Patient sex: F
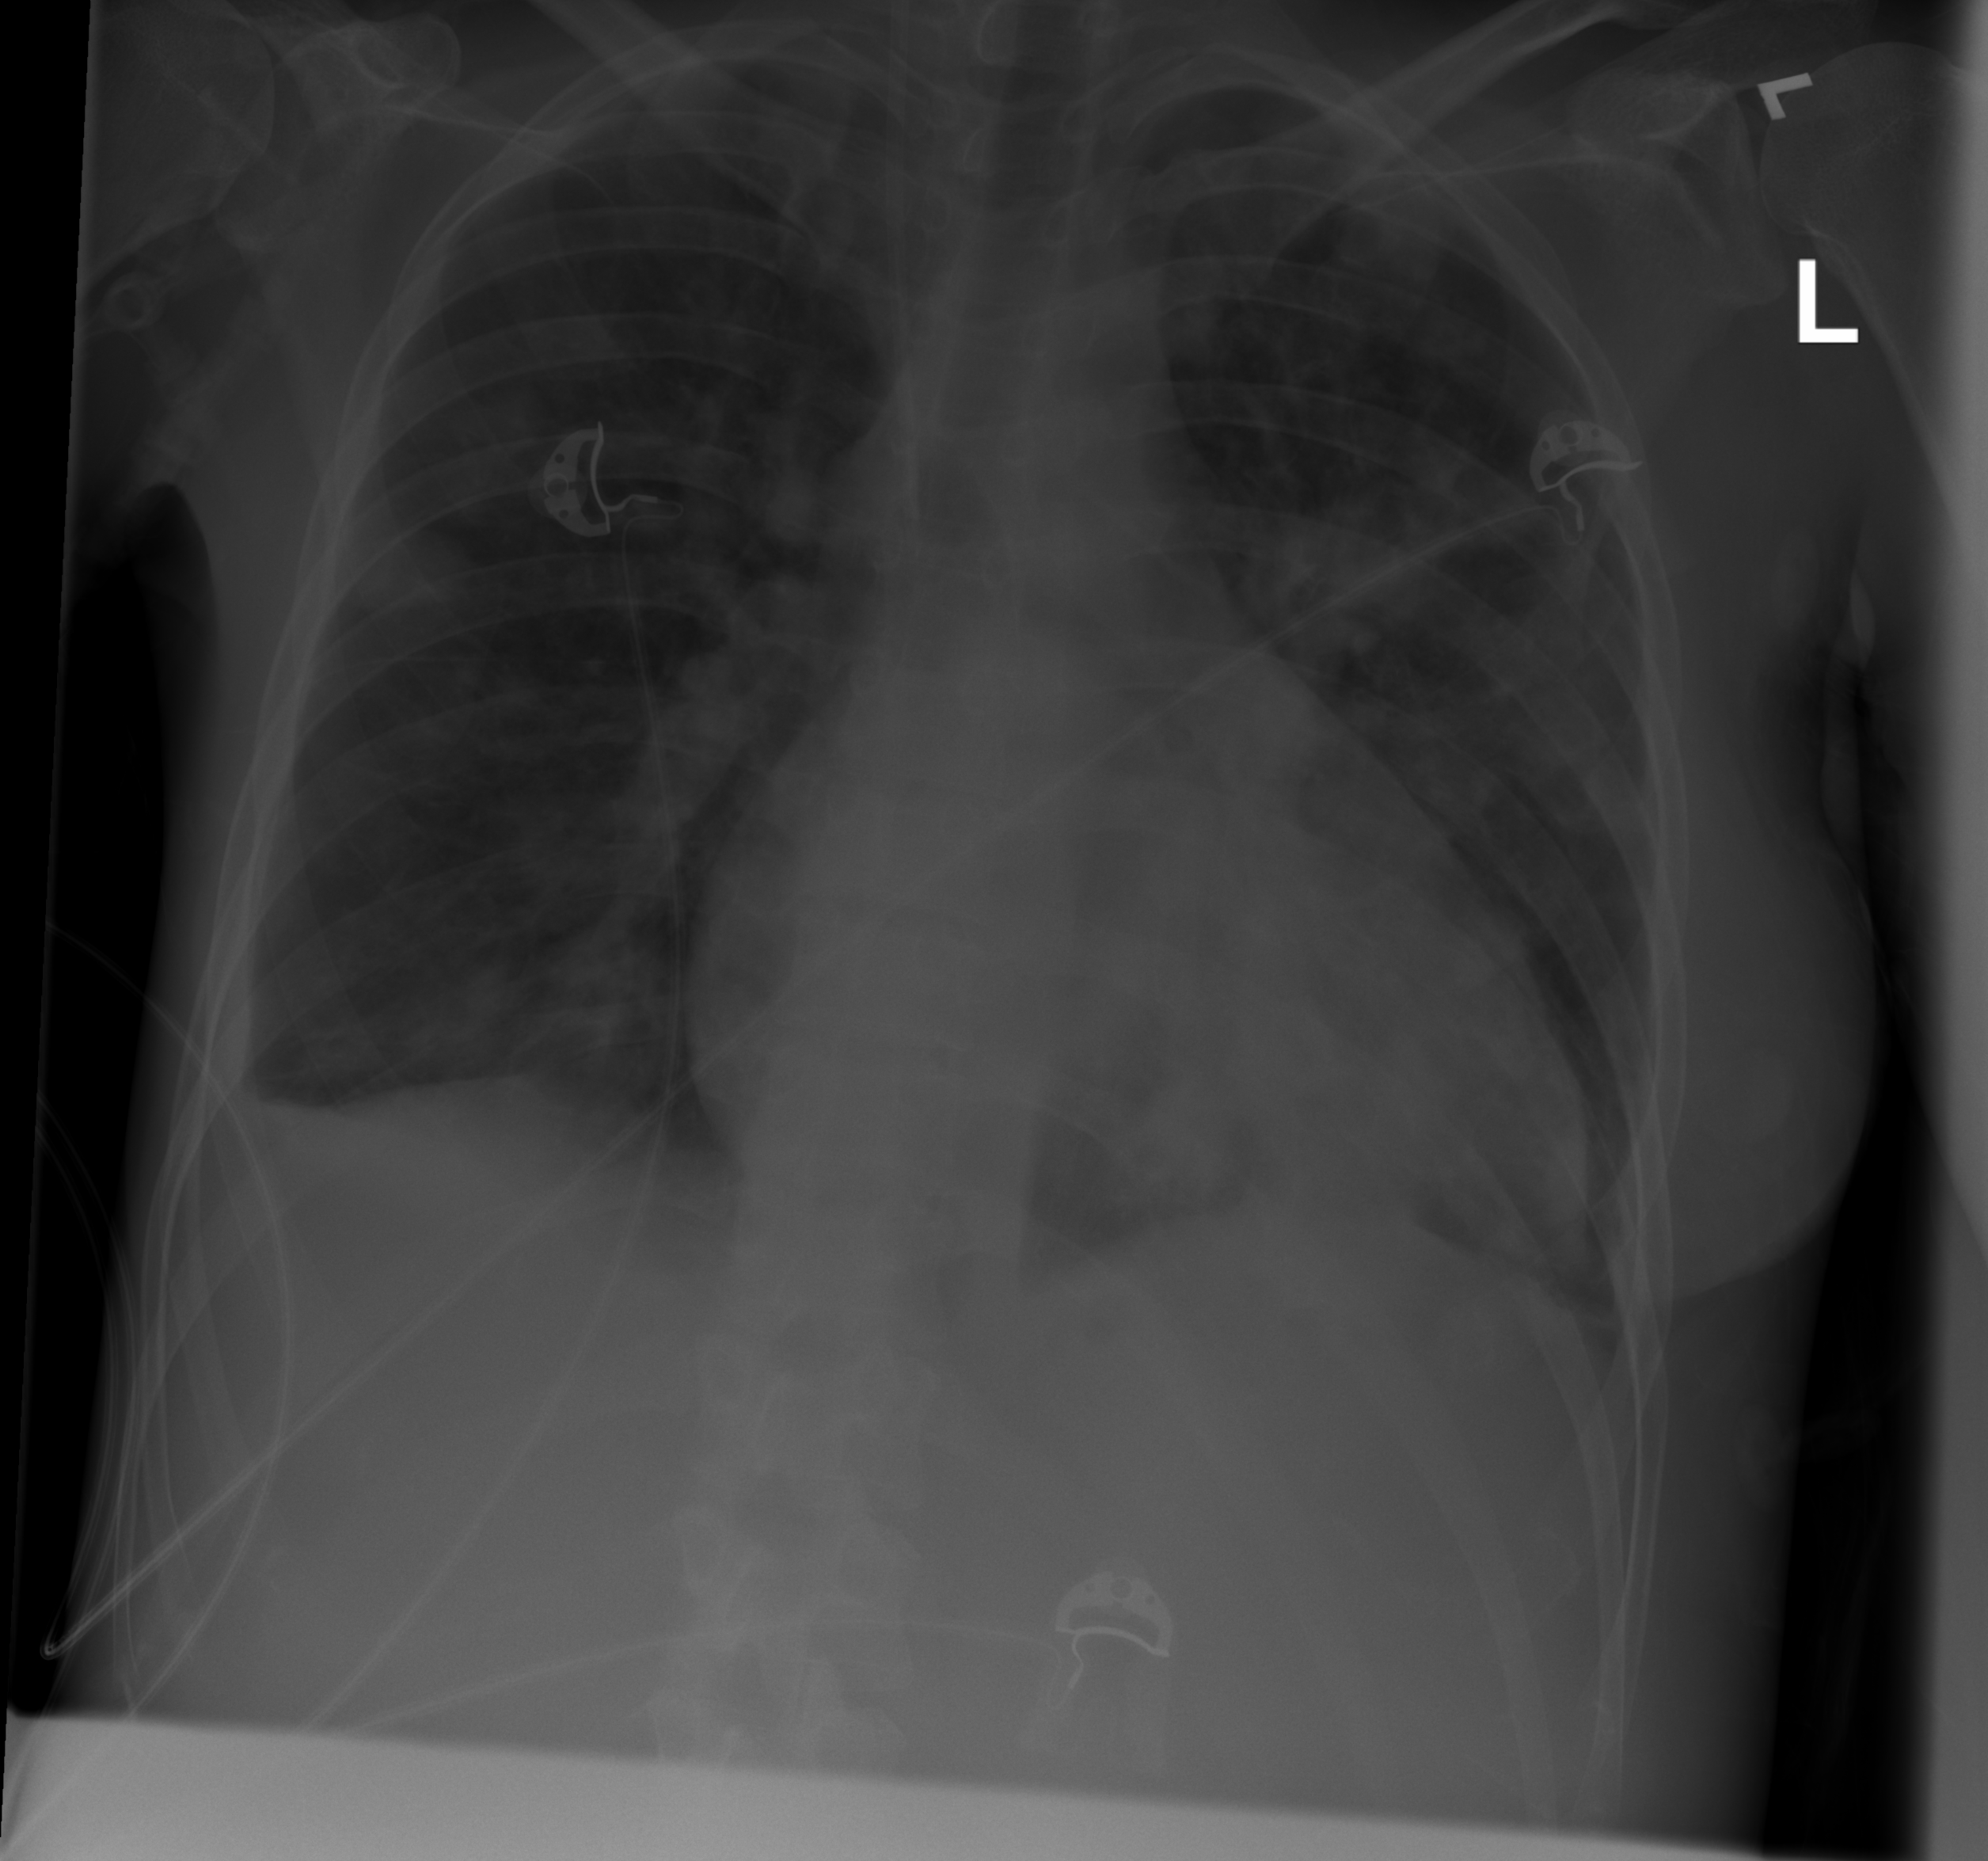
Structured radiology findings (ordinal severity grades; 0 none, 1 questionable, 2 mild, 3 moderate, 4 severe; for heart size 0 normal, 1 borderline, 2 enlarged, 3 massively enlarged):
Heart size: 2
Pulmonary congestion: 2
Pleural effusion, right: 0
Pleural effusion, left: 0
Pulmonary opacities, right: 2
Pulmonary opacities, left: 2
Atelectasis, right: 2
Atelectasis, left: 2